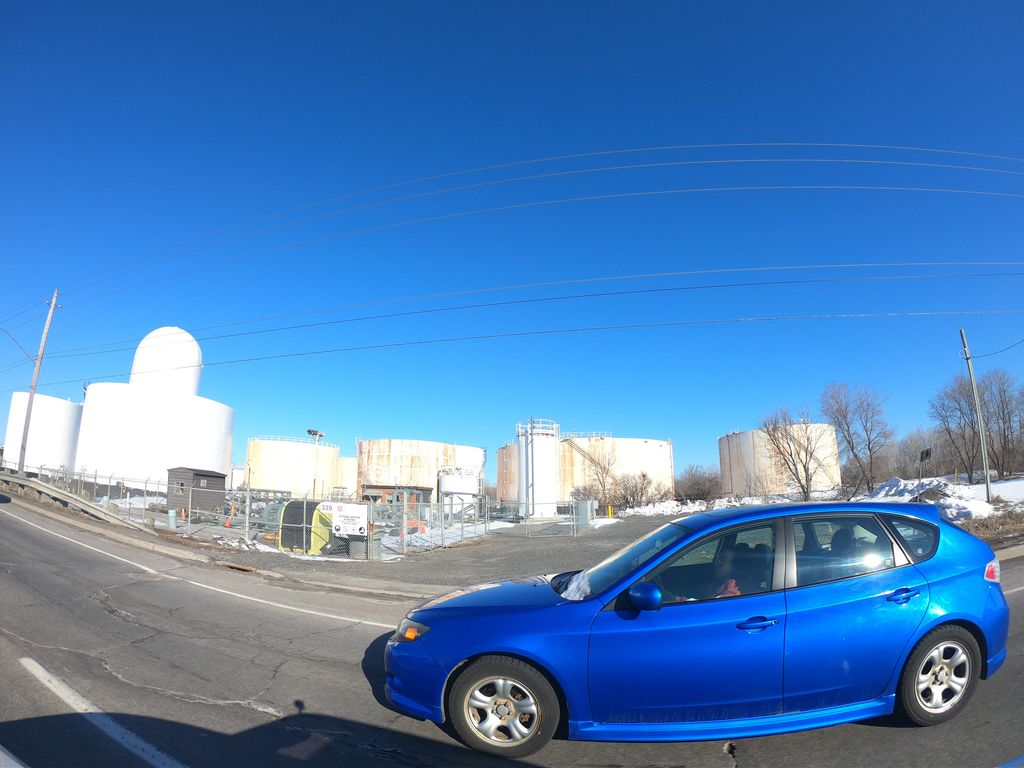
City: ottawa-gatineau